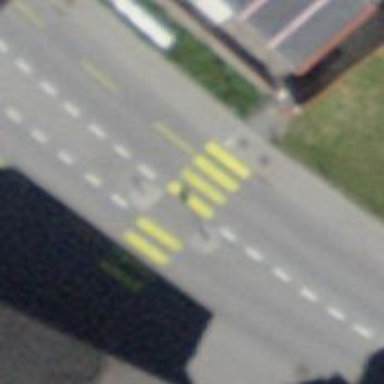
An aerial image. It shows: Uncontrolled zebra crossing on the road.